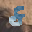
Label: 8